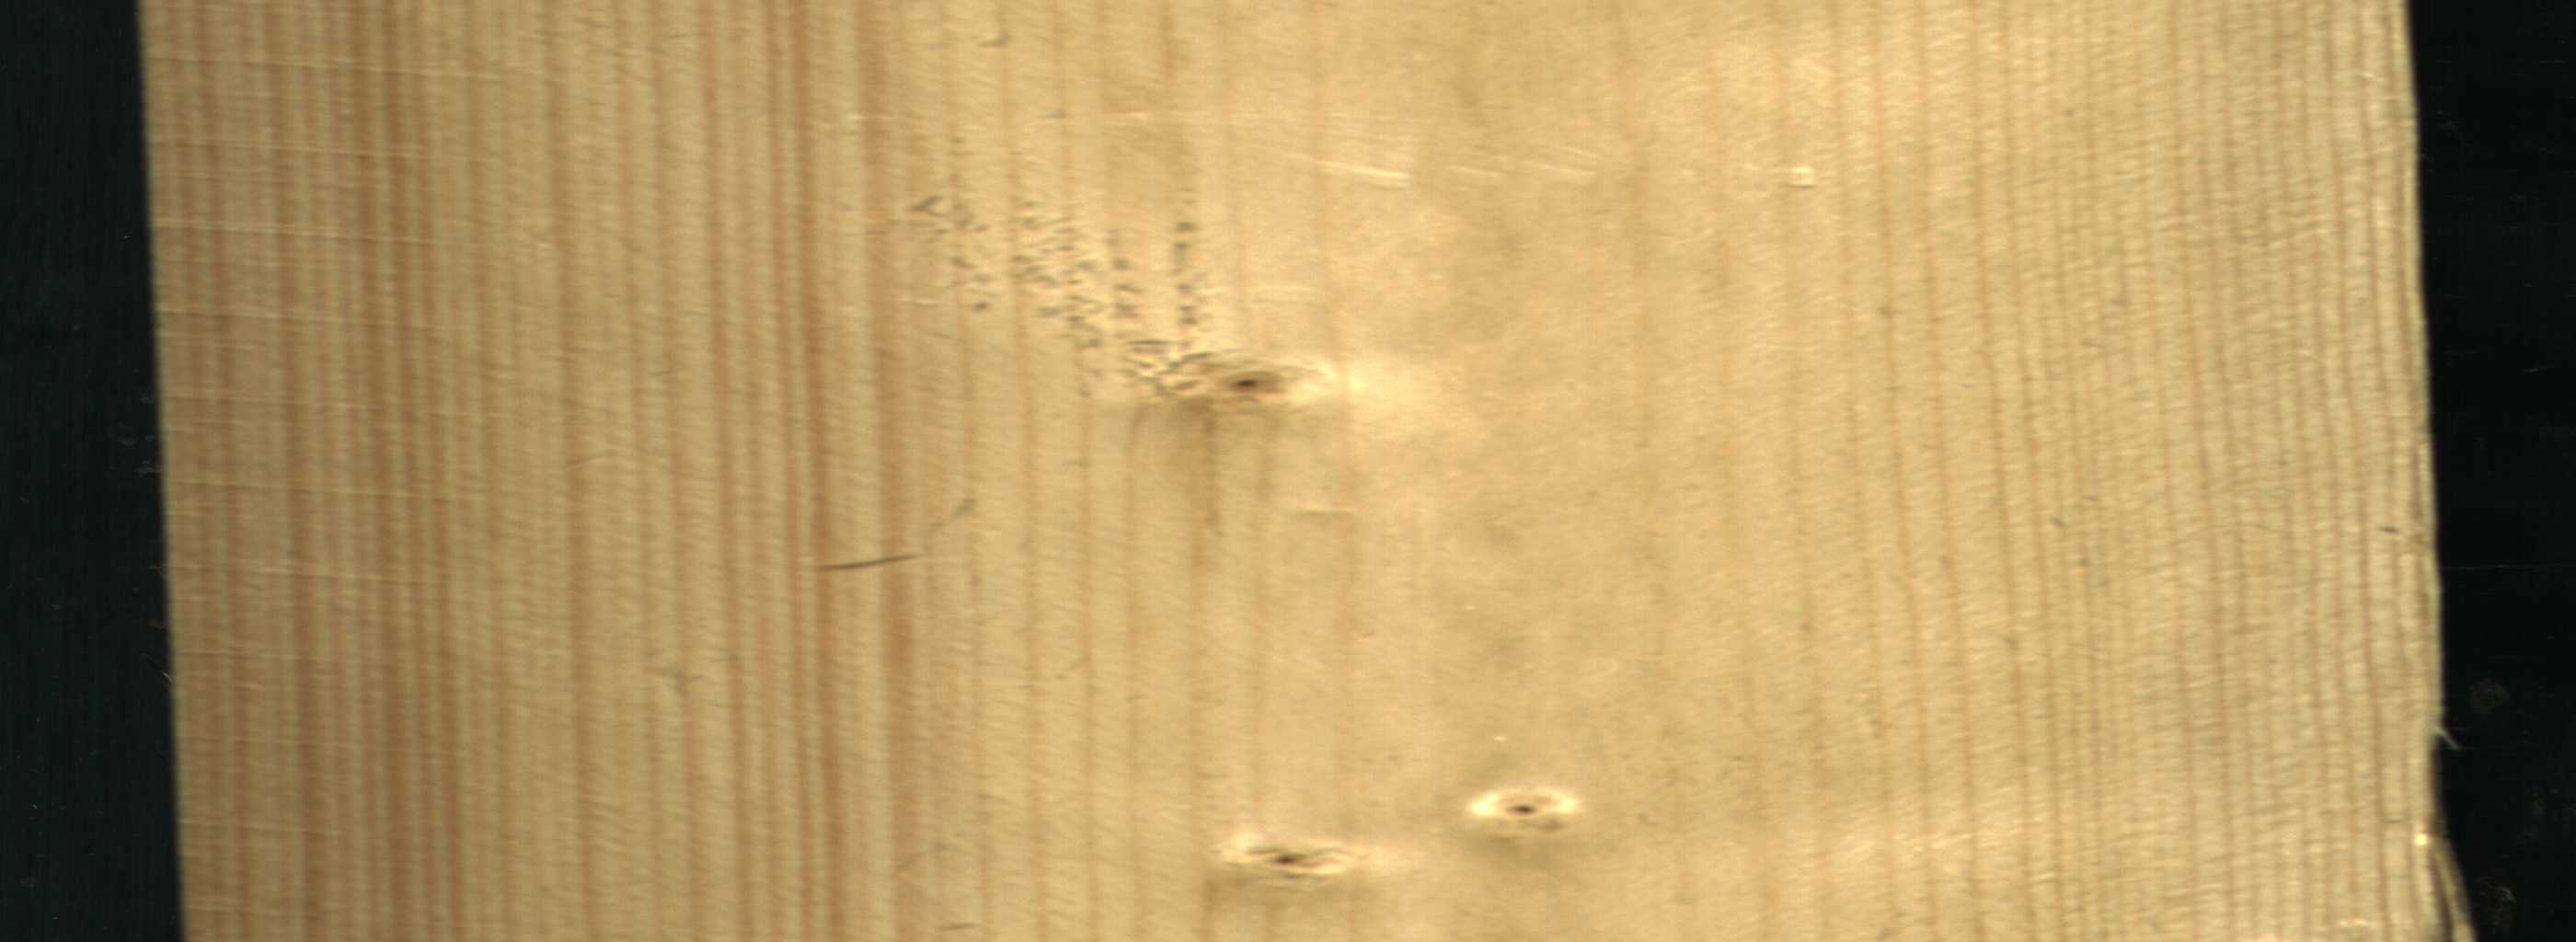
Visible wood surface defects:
Live_Knot
Live_Knot
Live_Knot